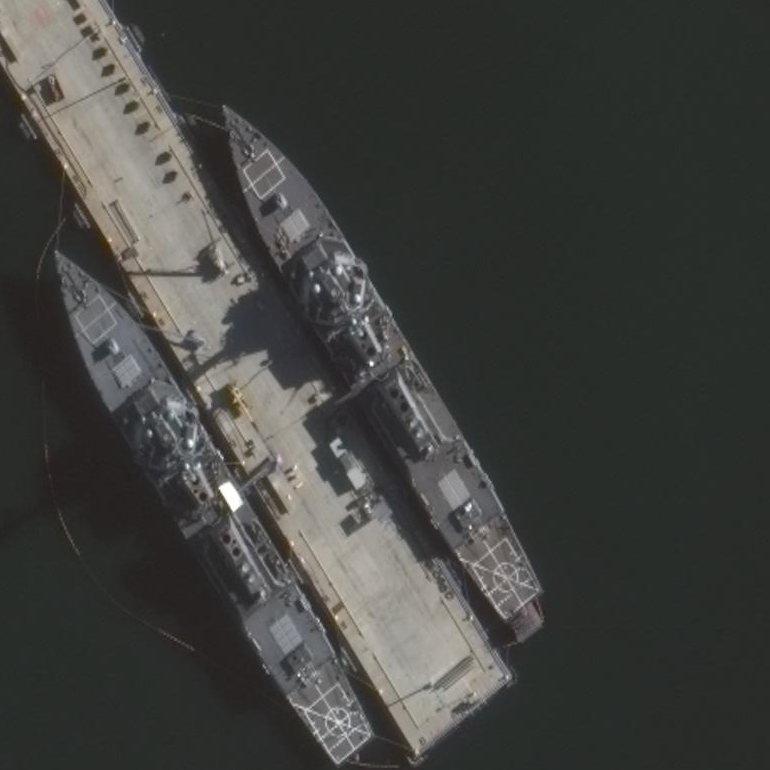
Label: destroyer